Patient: sex M, age 65
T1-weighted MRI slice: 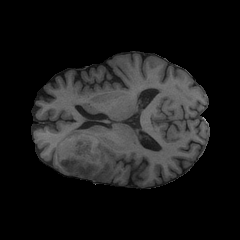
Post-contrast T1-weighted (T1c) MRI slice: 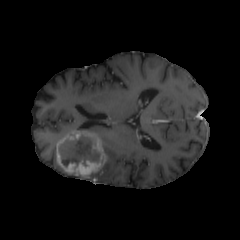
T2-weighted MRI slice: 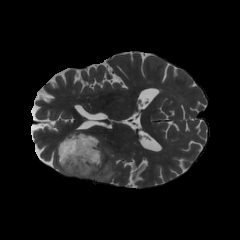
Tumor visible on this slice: yes
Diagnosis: Glioblastoma, IDH-wildtype
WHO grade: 4